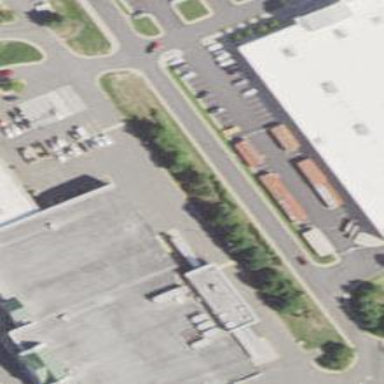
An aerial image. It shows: Supermarket located in building.